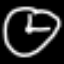
Label: clock